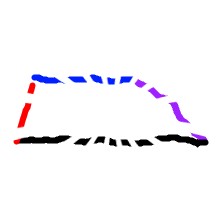
Shape: trapezoid